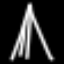
Label: The Eiffel Tower